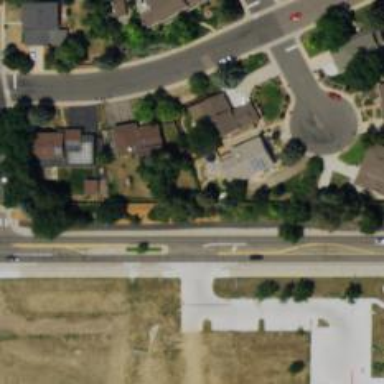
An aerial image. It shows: Secondary road with separate asphalt sidewalk.